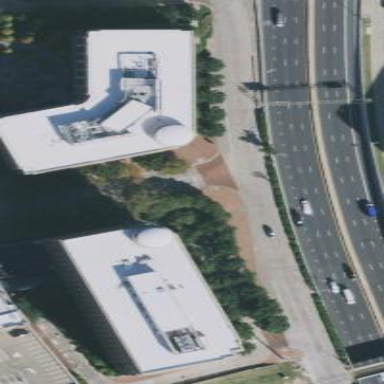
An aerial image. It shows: Office building.